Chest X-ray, AP view. Patient: 45 years old, sex M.
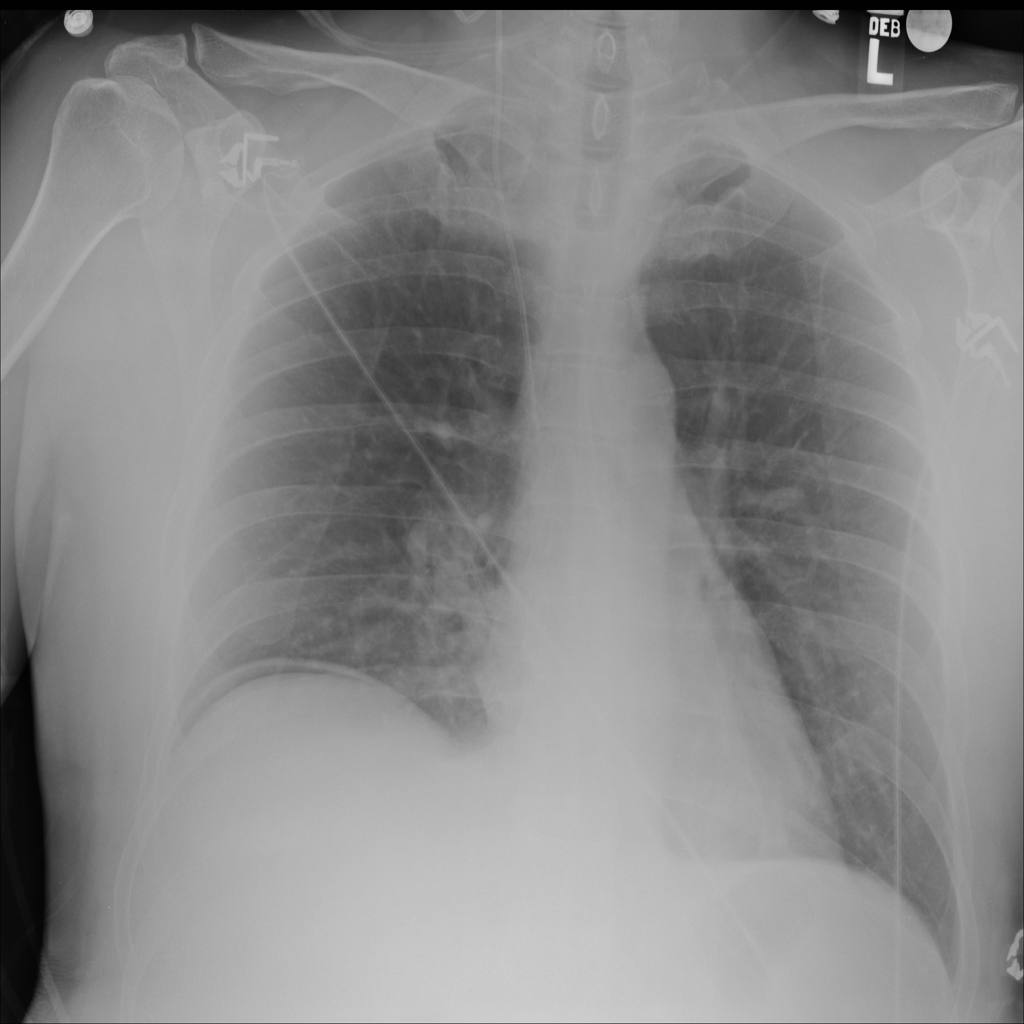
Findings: No Finding